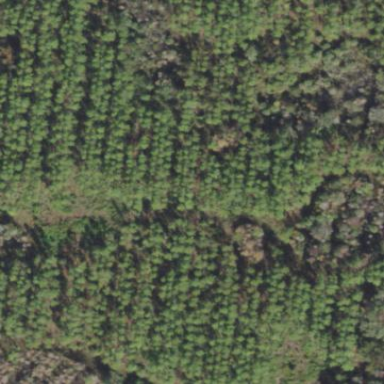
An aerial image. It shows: Forest area predominantly covered with needle-leaved trees.